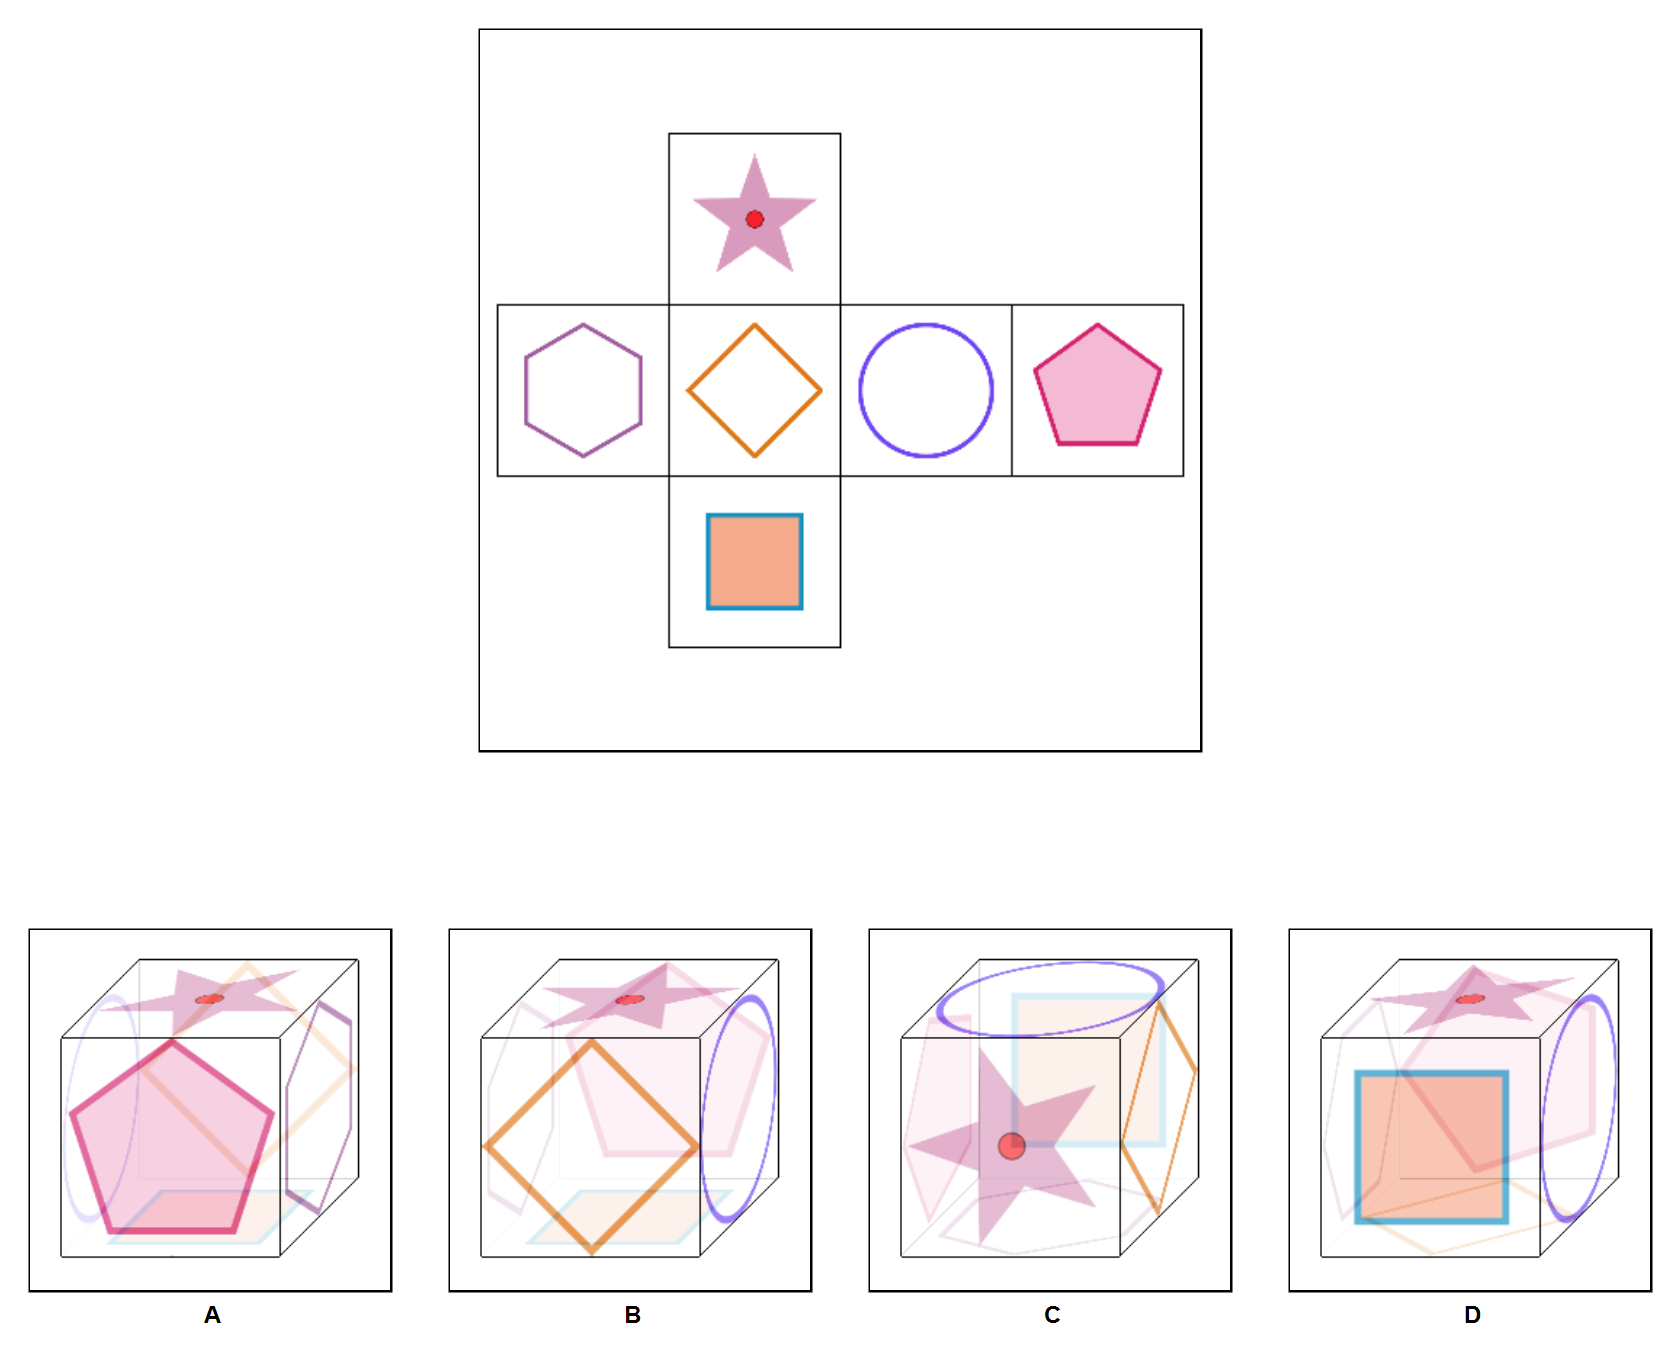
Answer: D